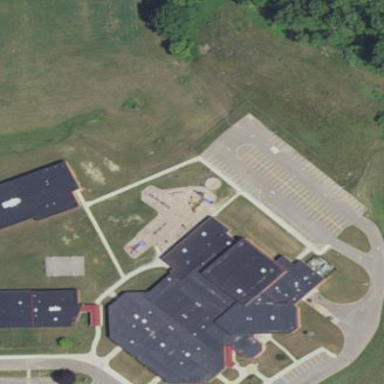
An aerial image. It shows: School.